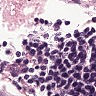
Metastatic tissue present: no